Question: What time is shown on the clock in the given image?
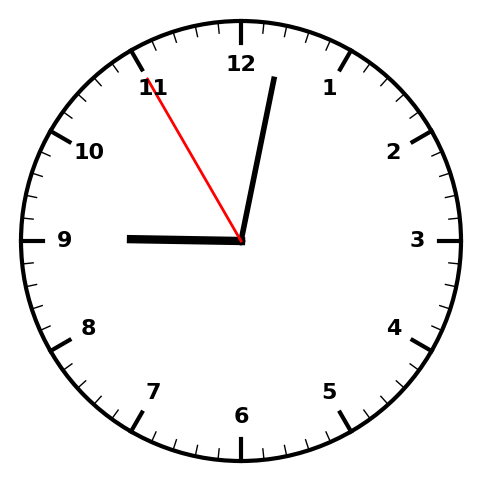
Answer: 09:01:55